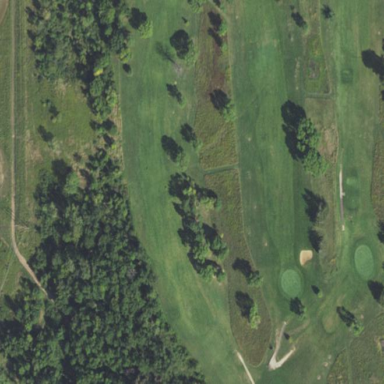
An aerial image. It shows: Area with grass used as rough in golf course.